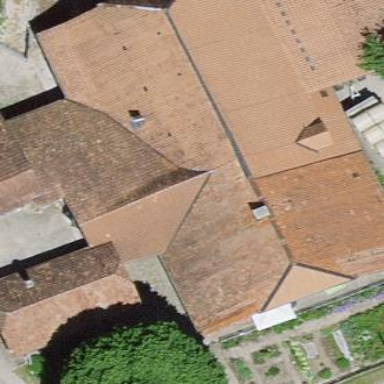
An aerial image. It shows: Farm building.